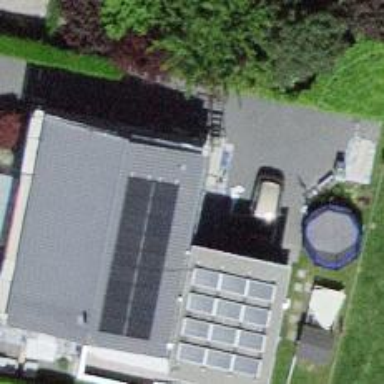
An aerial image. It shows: Solar power generator with photovoltaic panels.